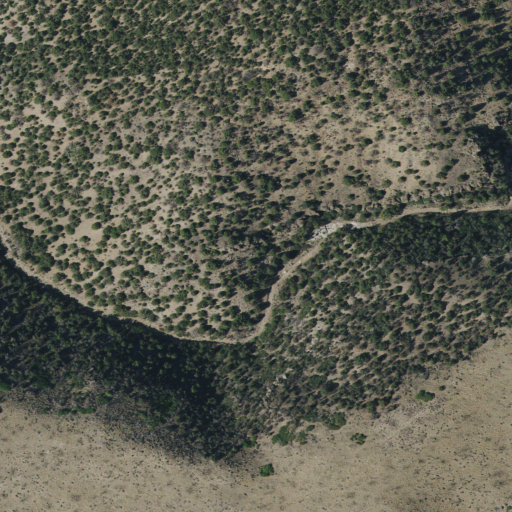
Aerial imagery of valley in Utah named Left Fork Wildhorse Canyon containing evergreen forest, grassland, and shrub